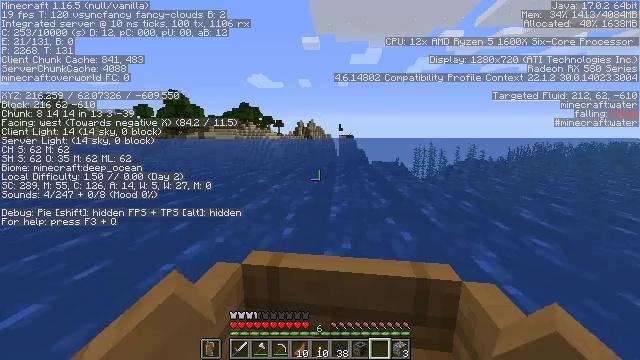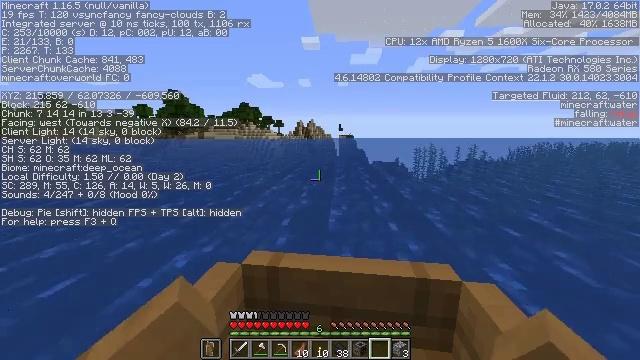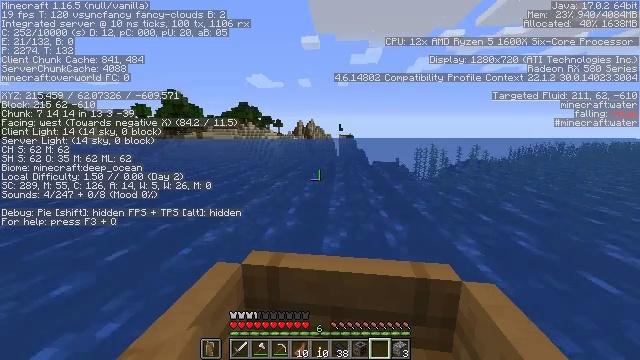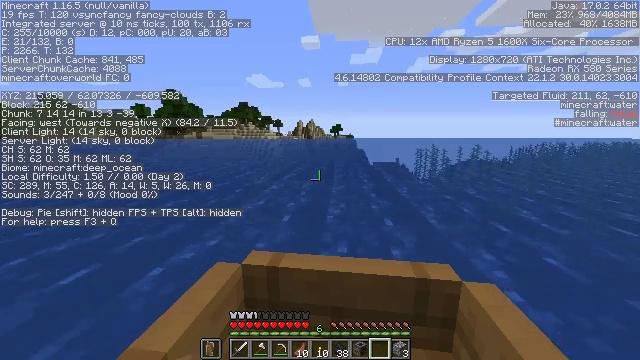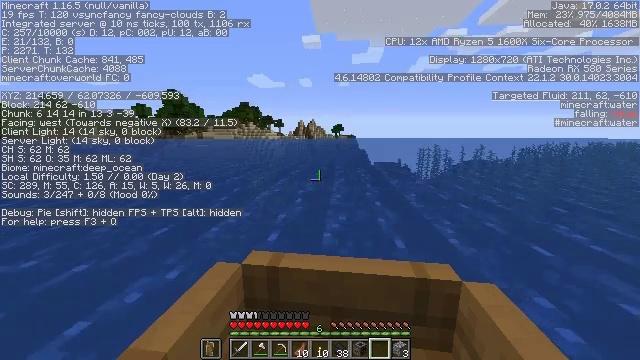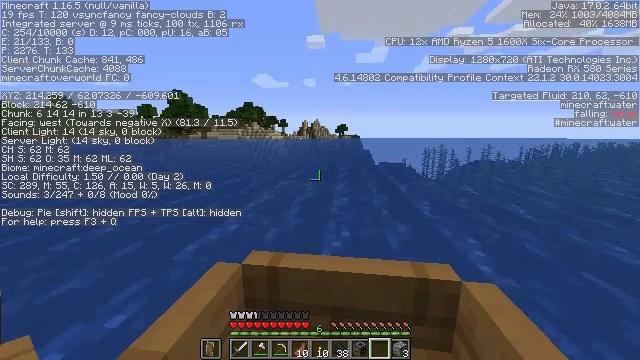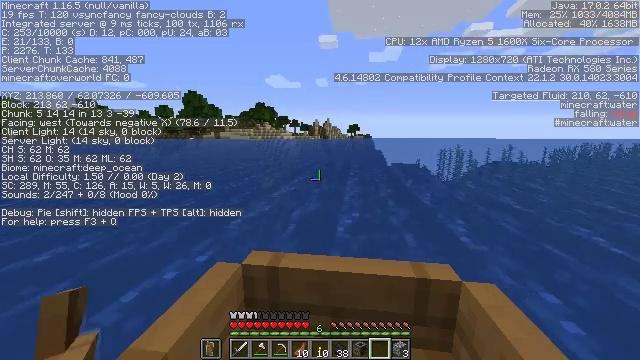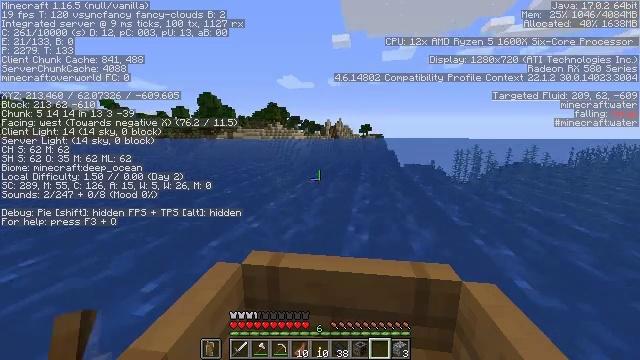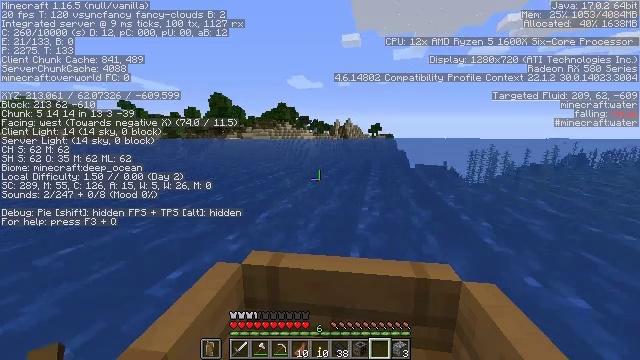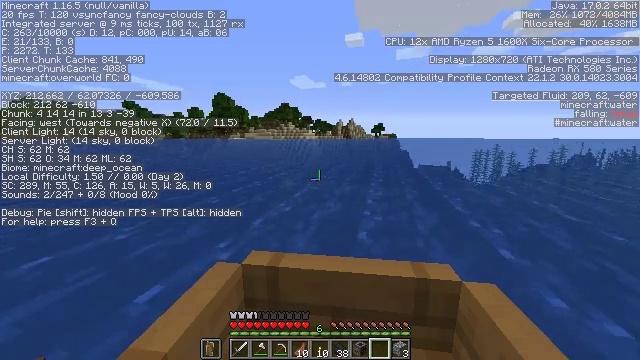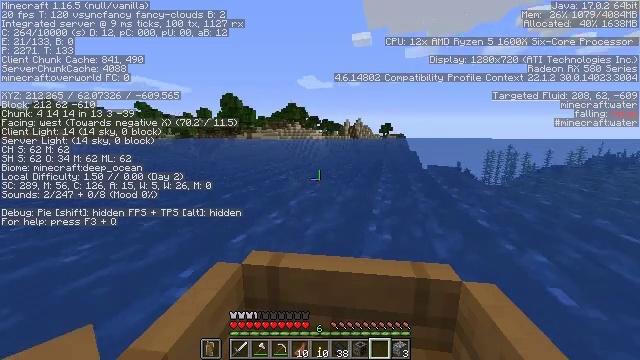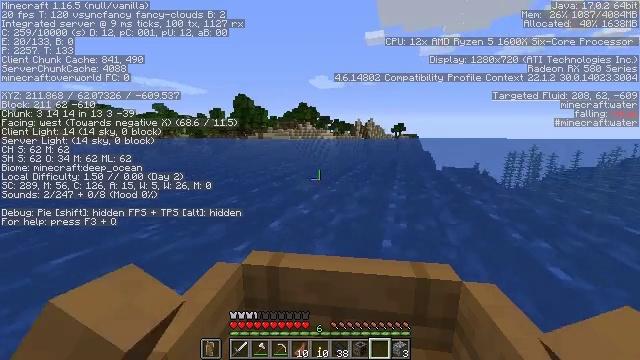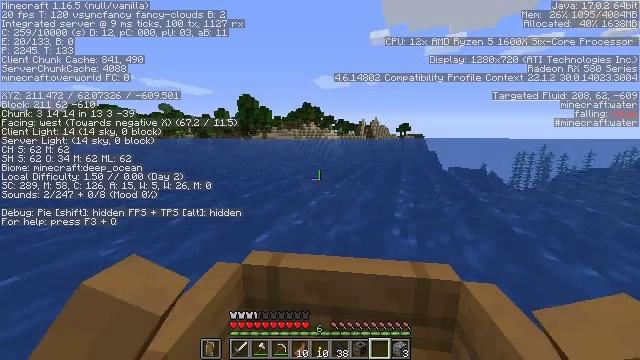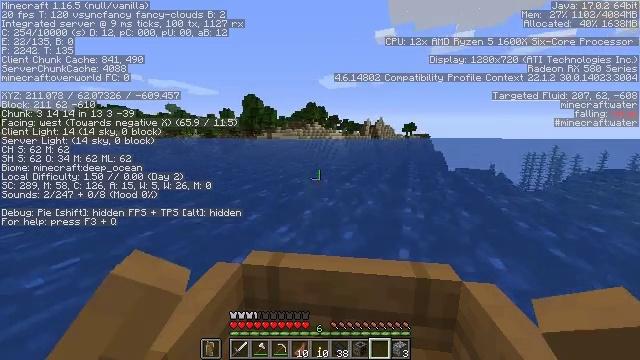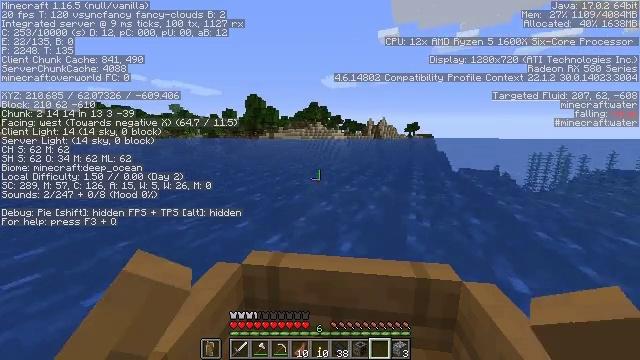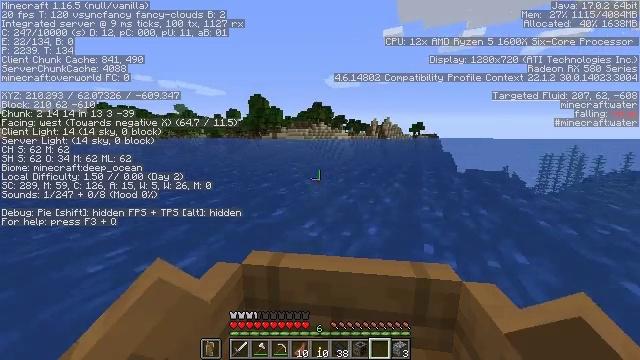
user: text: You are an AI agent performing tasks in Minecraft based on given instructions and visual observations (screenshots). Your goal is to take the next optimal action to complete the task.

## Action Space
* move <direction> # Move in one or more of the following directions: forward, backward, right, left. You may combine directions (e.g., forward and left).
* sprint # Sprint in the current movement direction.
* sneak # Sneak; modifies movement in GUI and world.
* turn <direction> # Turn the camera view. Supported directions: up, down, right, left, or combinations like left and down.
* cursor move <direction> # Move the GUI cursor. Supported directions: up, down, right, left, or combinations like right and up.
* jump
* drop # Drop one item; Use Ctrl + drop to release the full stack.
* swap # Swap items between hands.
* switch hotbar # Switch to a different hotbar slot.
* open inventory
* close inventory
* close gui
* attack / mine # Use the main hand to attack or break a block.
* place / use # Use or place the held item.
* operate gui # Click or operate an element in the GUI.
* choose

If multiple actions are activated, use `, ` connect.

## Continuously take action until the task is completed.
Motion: motion action
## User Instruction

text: Harvest sugar cane from the plant.
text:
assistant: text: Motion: move forward
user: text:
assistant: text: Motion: move forward
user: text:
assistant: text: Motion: move forward and move left
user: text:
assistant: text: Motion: move forward and move left
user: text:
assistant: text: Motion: move forward and move left
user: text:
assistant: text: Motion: move forward
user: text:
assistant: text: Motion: move forward
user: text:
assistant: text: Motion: move forward
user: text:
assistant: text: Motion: move forward
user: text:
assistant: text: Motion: move forward
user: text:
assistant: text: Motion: move forward
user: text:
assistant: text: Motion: move forward
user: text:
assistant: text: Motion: move forward
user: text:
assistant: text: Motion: move forward and move right
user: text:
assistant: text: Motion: move forward and move right
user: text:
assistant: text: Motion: move forward
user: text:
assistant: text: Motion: move forward
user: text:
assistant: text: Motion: move forward
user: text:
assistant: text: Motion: move forward
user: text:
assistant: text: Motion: move forward
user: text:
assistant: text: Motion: move forward
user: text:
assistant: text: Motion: move forward
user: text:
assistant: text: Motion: move forward
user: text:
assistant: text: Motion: move forward
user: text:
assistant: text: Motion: move forward
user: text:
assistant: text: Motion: move forward
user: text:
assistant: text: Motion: move forward
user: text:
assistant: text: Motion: move forward
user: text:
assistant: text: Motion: move forward
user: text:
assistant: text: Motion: move forward